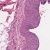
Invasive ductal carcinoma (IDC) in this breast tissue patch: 0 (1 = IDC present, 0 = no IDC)